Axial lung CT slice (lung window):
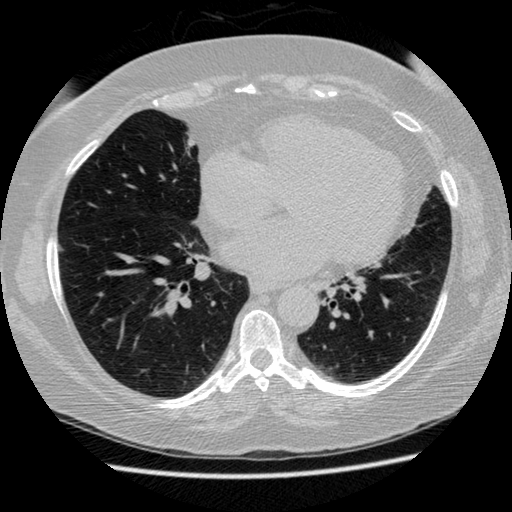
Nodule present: no